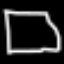
Label: square